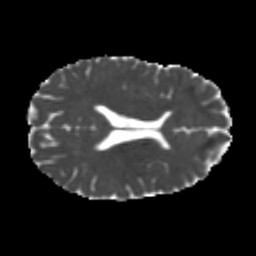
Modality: MD
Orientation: axial
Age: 26
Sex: male
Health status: healthy
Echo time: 0.074 s